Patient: sex M, age 67
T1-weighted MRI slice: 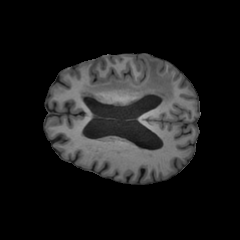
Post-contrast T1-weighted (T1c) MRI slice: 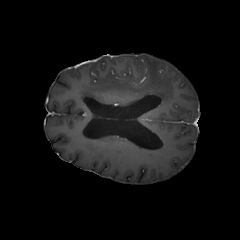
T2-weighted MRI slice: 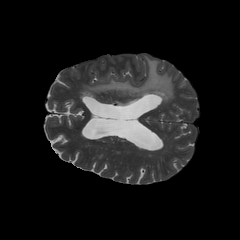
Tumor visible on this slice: yes
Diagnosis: Glioblastoma, IDH-wildtype
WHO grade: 4